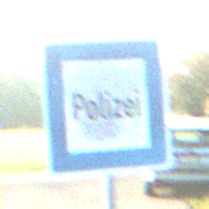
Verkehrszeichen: Polizei
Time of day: MorningAfternoon
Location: Outdoor (Nature)
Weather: Clear
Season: NotSpecified
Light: Natural